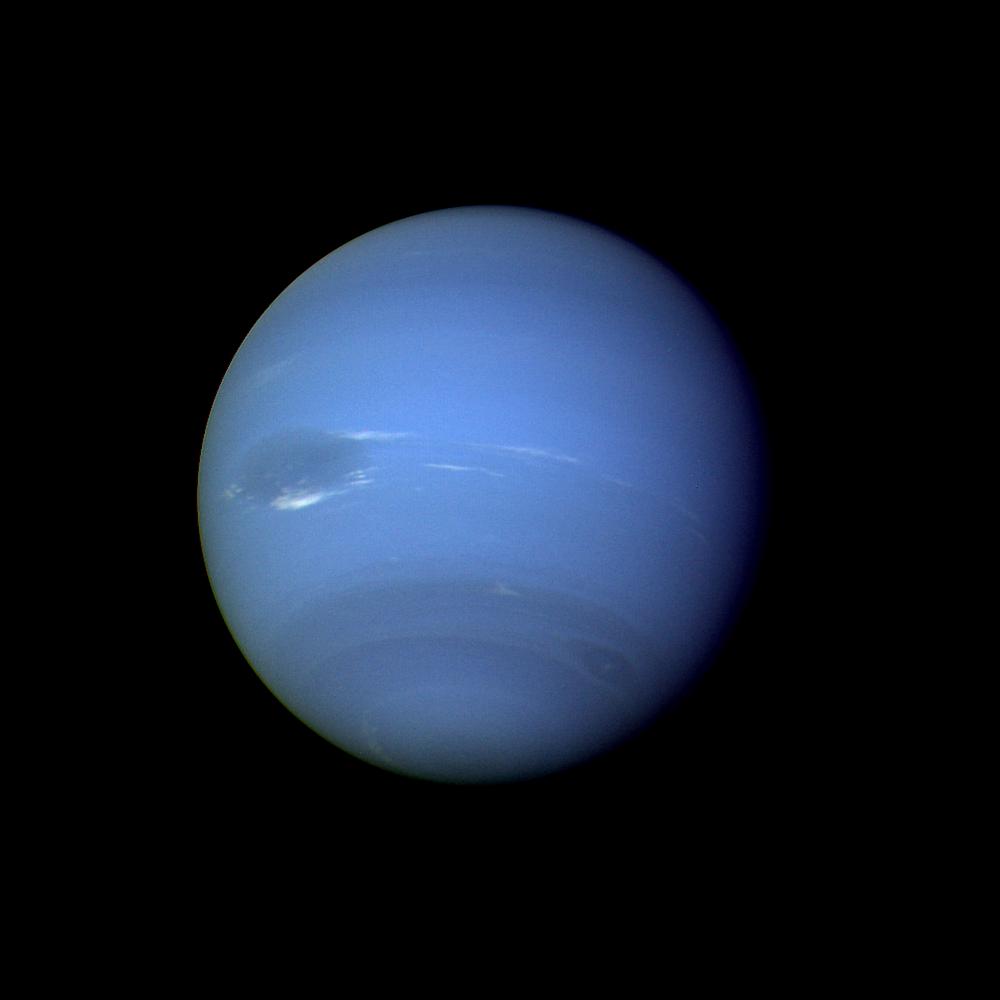
Neptune Full Disk Neptune, Voyager